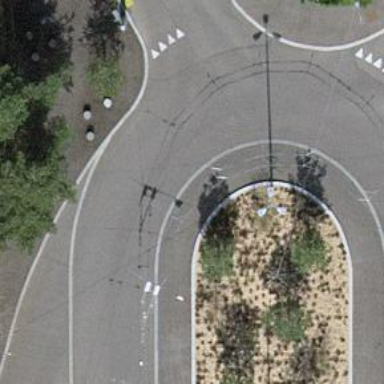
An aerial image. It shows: Tertiary road with asphalt surface leading to roundabout. The road has trolley wires installed.